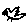
Label: bird